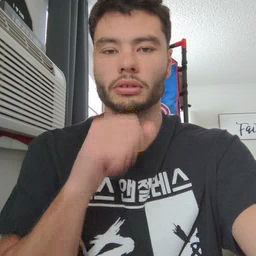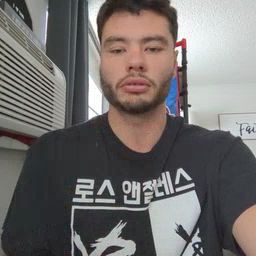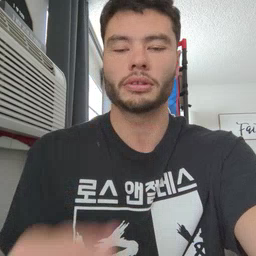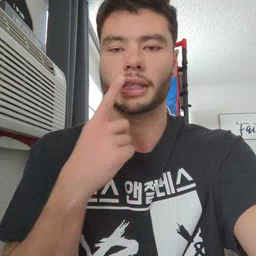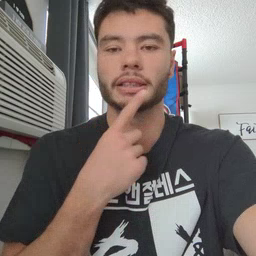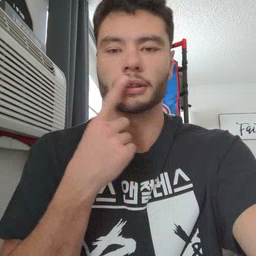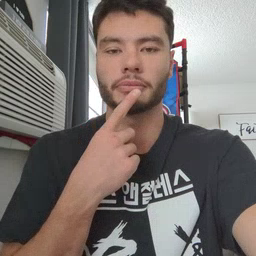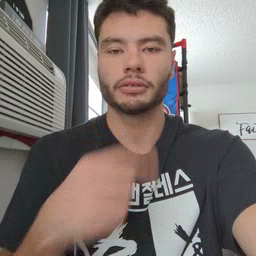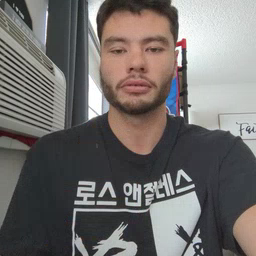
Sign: lips